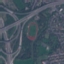
Land use / land cover: Highway